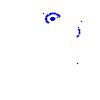
Particle: pion